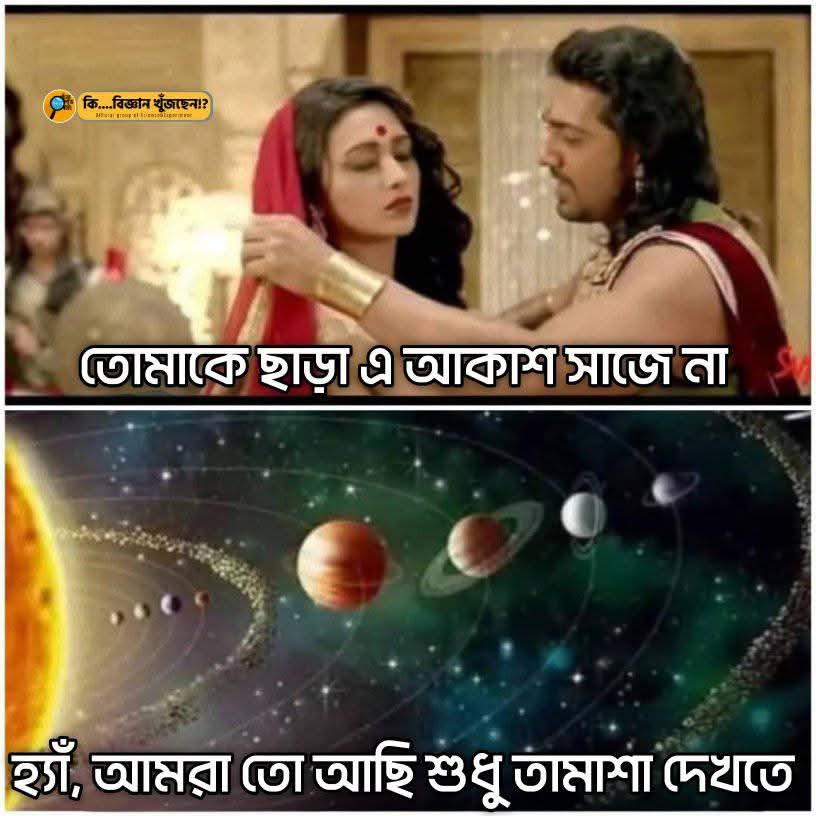
Text: তোমাকে ছাড়া এ আকাশ সাজে না
হ্যাঁ, আমরা তো আছি শুধু তামাশা দেখতে
Label: Non Hate